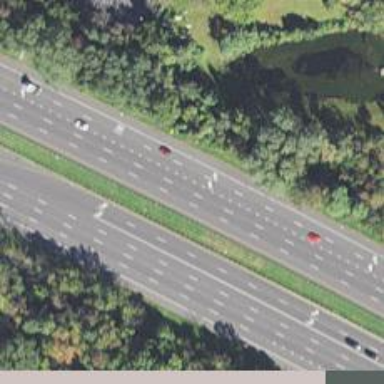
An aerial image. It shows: This image shows trunk highway that functions as expressway.